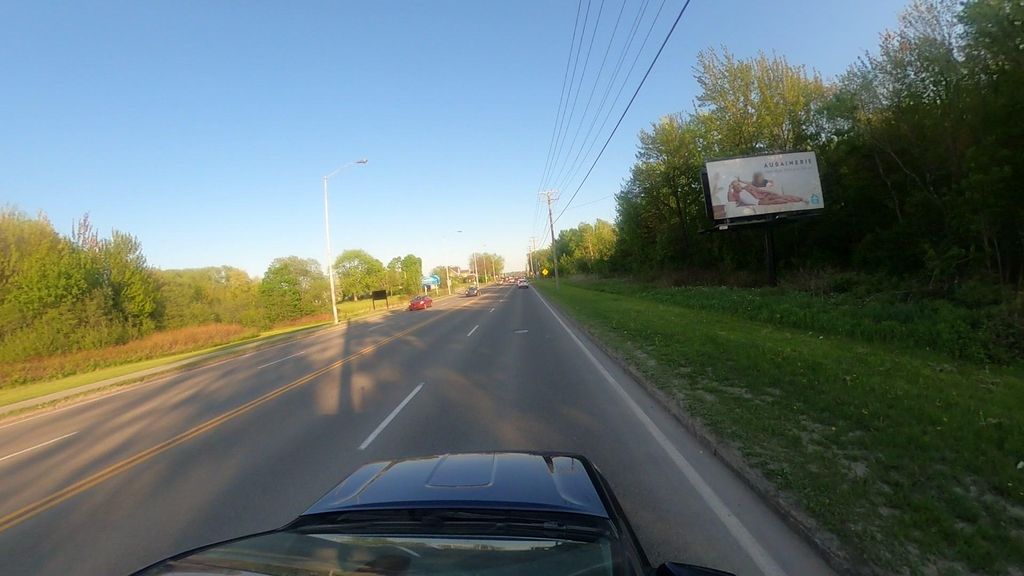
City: quebec_city